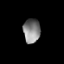
Tissue: lung
Cell type: Endothelial cells
Senescence score: 0.5494
Nuclear area (px): 402
Mean DAPI intensity: 131.744